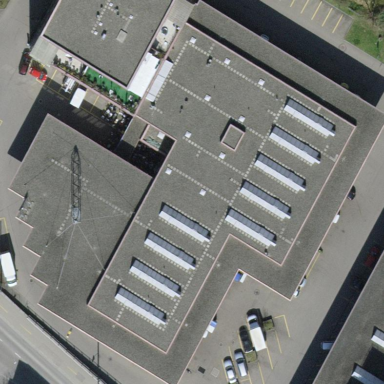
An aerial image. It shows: View of roof of building.